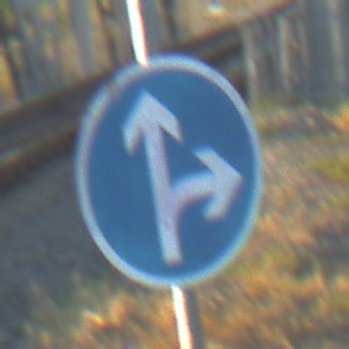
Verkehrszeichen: VorgeschriebeneFahrtrichtungGeradeausOderRechts
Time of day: SunriseSunset
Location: Outdoor (RoadRail)
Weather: Clear
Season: NotSpecified
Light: Natural